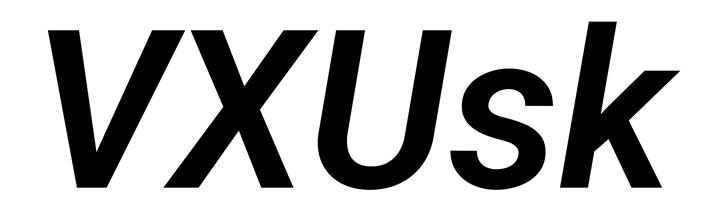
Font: Roboto-Italic_SemiBold_Italic